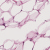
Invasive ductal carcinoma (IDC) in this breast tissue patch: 0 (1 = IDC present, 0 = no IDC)